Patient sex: F
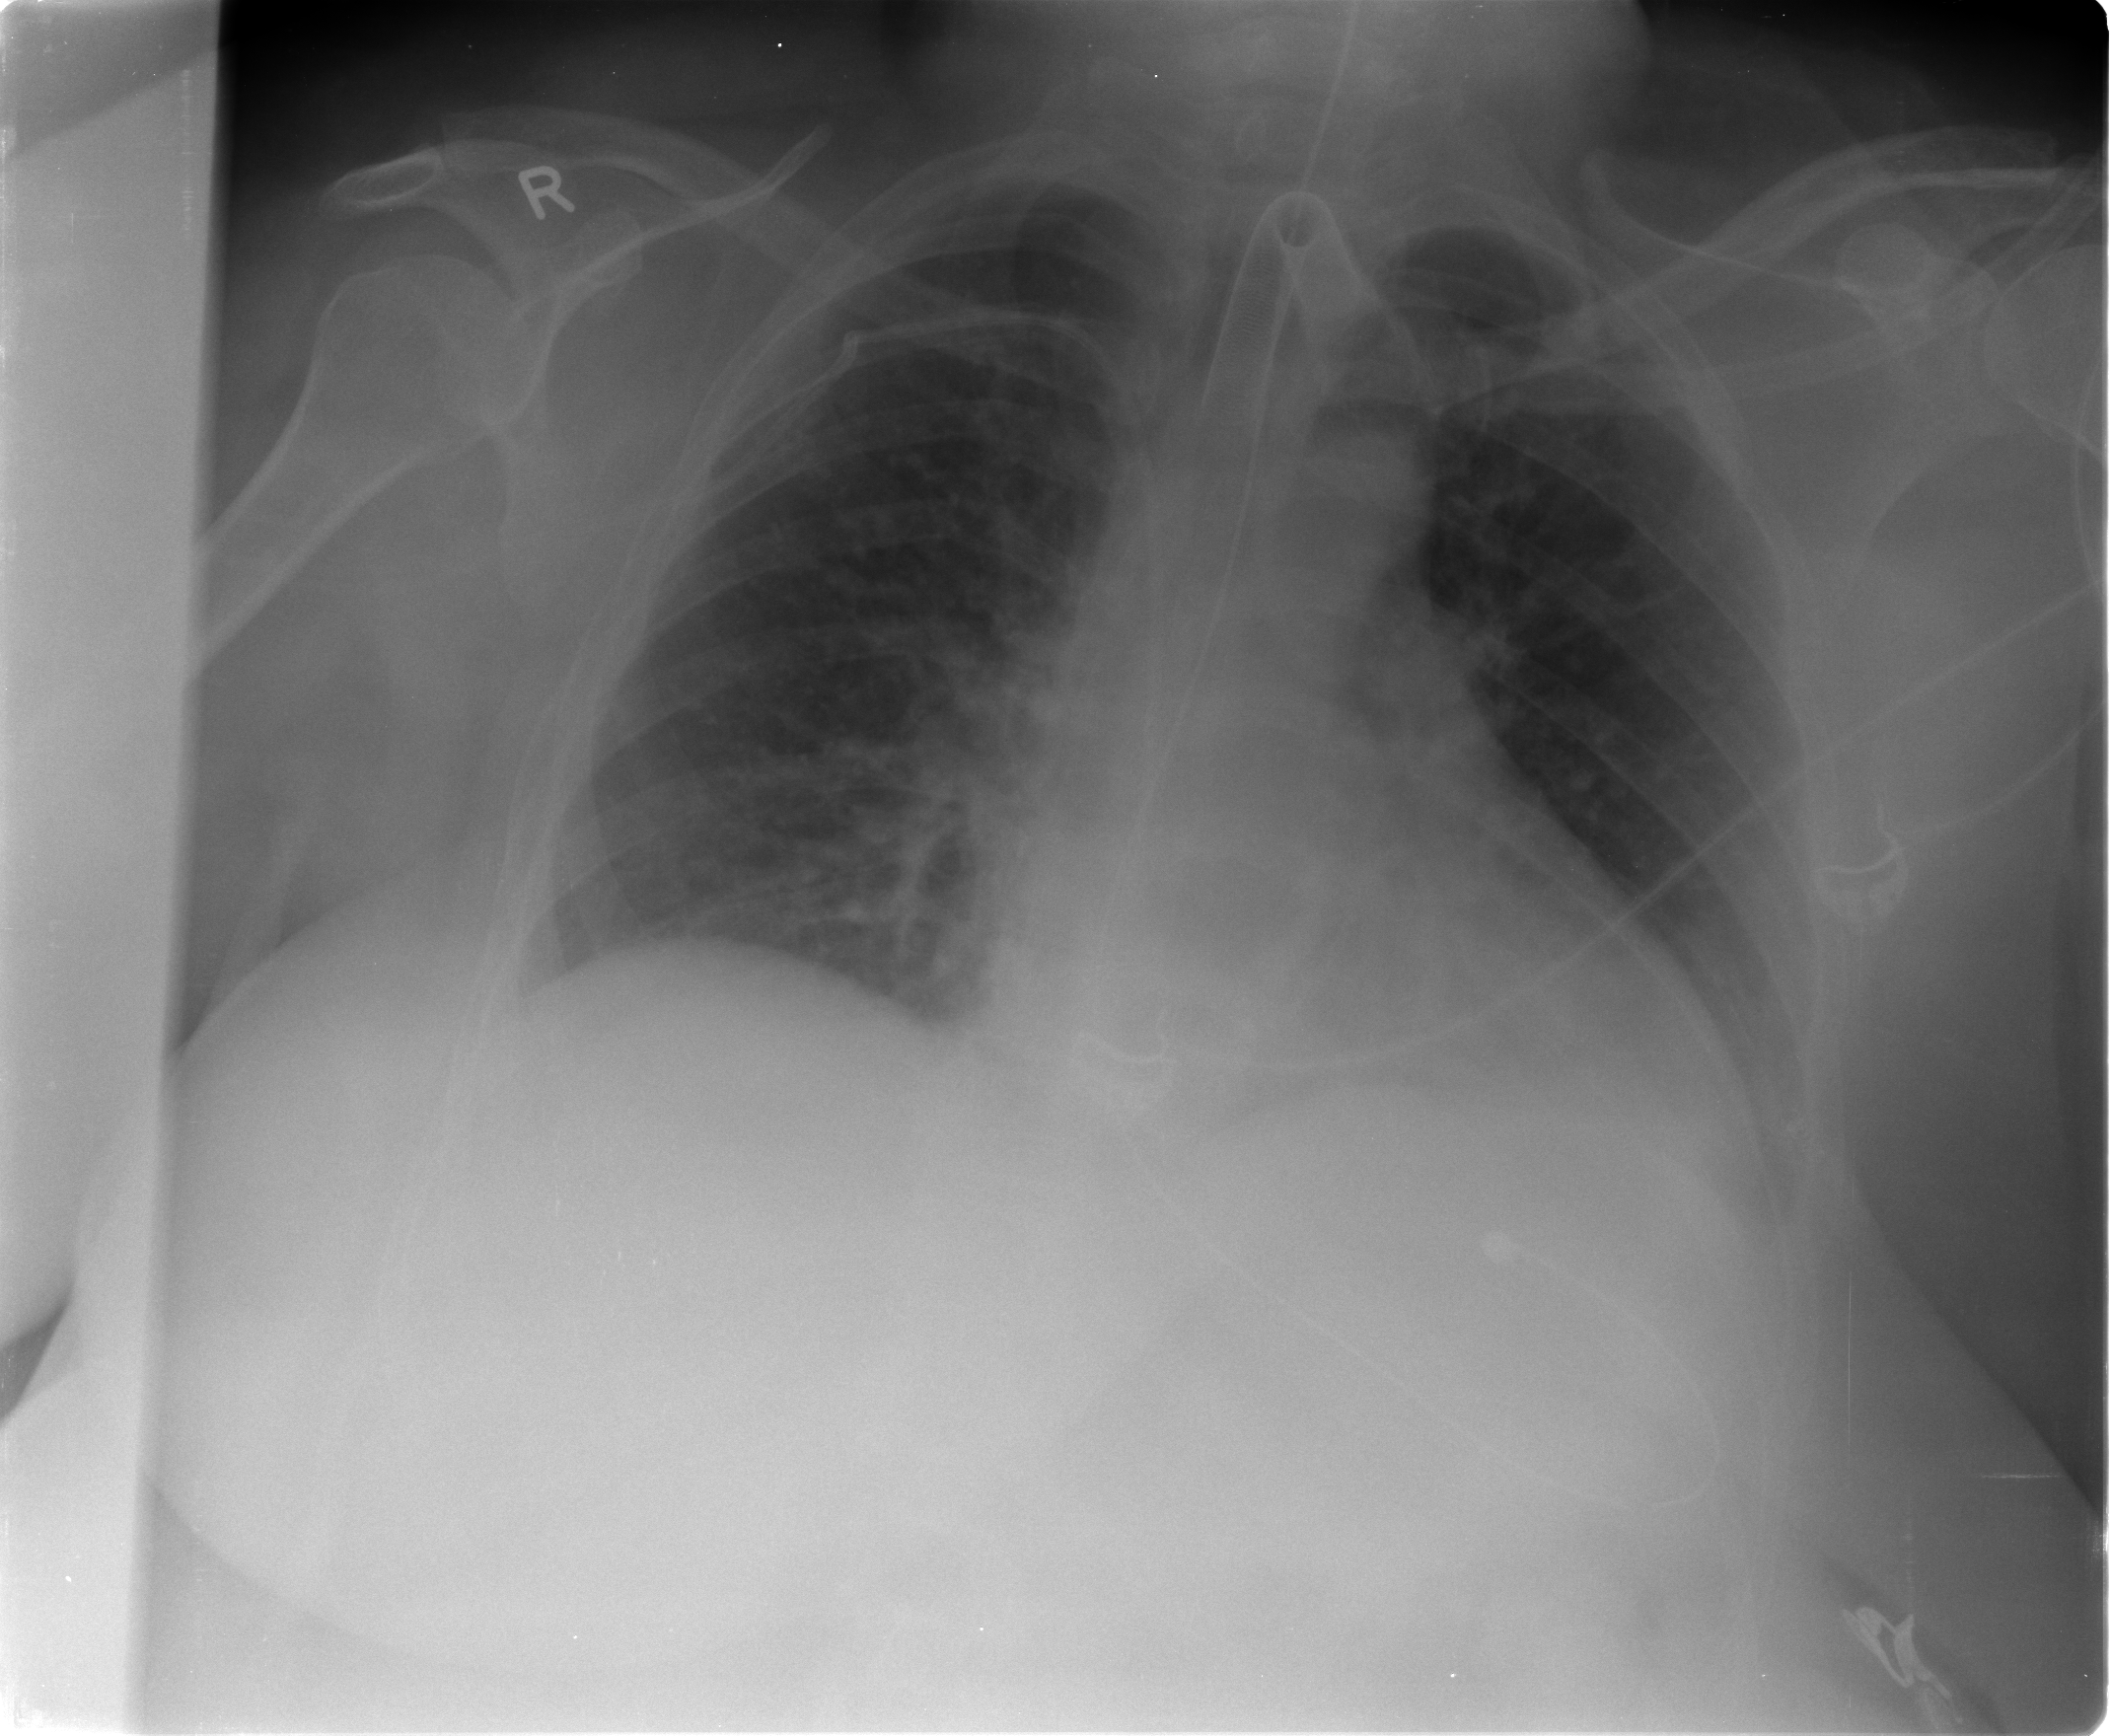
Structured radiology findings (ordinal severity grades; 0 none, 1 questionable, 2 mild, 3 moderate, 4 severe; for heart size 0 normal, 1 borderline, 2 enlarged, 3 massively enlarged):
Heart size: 2
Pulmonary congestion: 1
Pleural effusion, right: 1
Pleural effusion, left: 1
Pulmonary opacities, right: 0
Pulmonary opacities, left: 0
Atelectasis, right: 1
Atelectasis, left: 1